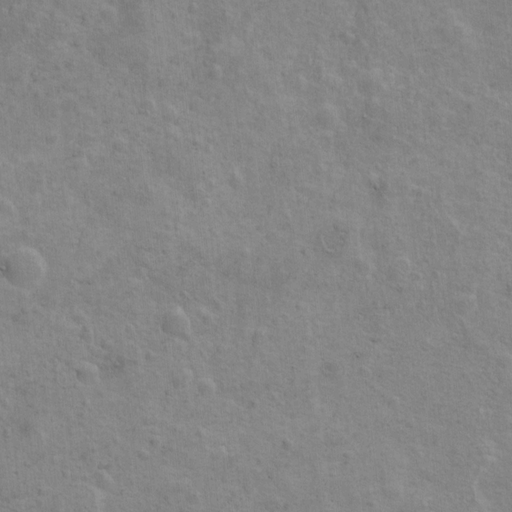
Classes present: Background